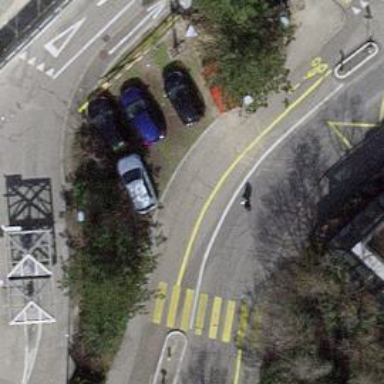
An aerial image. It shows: Unclassified road with asphalt surface. There is lane for cyclists on the left.